Question: I got an gridview. Each cell within that grid is clickable. If a cell is clicked, another viewcontroller must be presented as a modal viewcontroller. The presentedviewcontroller must slide in fro the right to the left. After that, the modalviewcontroller can be dismissed with a slide. How do i achieve this? I got some images to show it :

Both views are separate viewcontrollers.
The answer from Matthew pointed me in the right direction. What i needed was a UIPanGestureRecognizer. Because UISwipeGestureRecognizer only registers one single swipe and i needed the view to follow the users finger. I did the following to accomplish it :
If i cell is tapped inside my UICollectionView, the extra view needs to pop up. So i implemented the following code first :
'''
/* The next piece of code represents the action called when a touch event occours on
one of the UICollectionviewCells.
*/
-(void)collectionView:(UICollectionView *)collectionView didSelectItemAtIndexPath:(NSIndexPath *)indexPath {
NSString* release_id = releases[indexPath.row][0];
// Next boolean makes sure that only one new view can be seen. In the past, a user can click multiple cells and it allocs multiple instances of ReleaseViewController.
if(releaseViewDismissed) {
// Alloc UIViewController and initWithReleaseID does a request to a server to initialize some data.
ReleaseViewController *releaseViewController = [[ReleaseViewController alloc] initWithReleaseID: release_id];
// Create a new UIView and assign the height and width of the grid
UIView *releaseViewHolder = [[UIView alloc] initWithFrame:CGRectMake(gridSize.width, 0, gridSize.width, gridSize.height)];
// Add the view of the releaseViewController as a subview of the newly created view.
[releaseViewHolder addSubview:releaseViewController.view];
// Then add the UIView with the view of the releaseViewController to the current UIViewController's view.
[self.view addSubview:releaseViewHolder];
// Place the x coordinate of the new view to the same as width of the screen. Then after that get the x to 0 with an animation.
[UIView animateWithDuration:0.3 animations:^{
releaseViewHolder.frame = CGRectMake(0, 0, releaseViewHolder.frame.size.width, releaseViewHolder.frame.size.height);
// This is important. alloc an UIPanGestureRecognizer and set the method that handles those events to handleSwipes.
_panGestureRecognizer = [[UIPanGestureRecognizer alloc] initWithTarget:self action:@selector(handleSwipes:)];
// Add the UIPanGestureRecognizer to the created view.
[releaseViewHolder addGestureRecognizer:_panGestureRecognizer];
releaseViewDismissed = NO;
}];
}
}
'''
Then my handleSwipes is as follows:
'''
-(void)handleSwipes:(UIPanGestureRecognizer *)sender {
CGPoint translatedPoint = [(UIPanGestureRecognizer*)sender translationInView:self.view];
CGPoint translation = [sender translationInView:sender.view];
CGRect newFrame = [sender view].frame;
[sender setTranslation:CGPointZero inView:sender.view];
if (sender.state == UIGestureRecognizerStateChanged)
{
newFrame.origin.x = newFrame.origin.x + translation.x;
// Makes sure it can't go beyond the left of the screen.
if(newFrame.origin.x > 0) {
[sender view].frame = newFrame;
}
}
if(sender.state == UIGestureRecognizerStateEnded){
CGRect newFrame = [sender view].frame;
CGFloat velocityX = (0.3*[(UIPanGestureRecognizer*)sender velocityInView:self.view].x);
// If the user swipes less then half of the screen, it has to bounce back.
if(newFrame.origin.x < ([sender view].bounds.size.width/2)) {
newFrame.origin.x = 0;
}
// If a user swipes fast, the velocity is added to the new x of the frame.
if(newFrame.origin.x + velocityX > ([sender view].bounds.size.width/2)) {
newFrame.origin.x = [sender view].bounds.size.width + velocityX;
releaseViewDismissed = YES;
}
// Do it all with a animation.
[UIView animateWithDuration:0.25
animations:^{
[sender view].frame = newFrame;
}
completion:^(BOOL finished){
if(releaseViewDismissed) {
// Finally remove the new view from the superView.
[[sender view] removeFromSuperview];
}
}];
}
}
'''
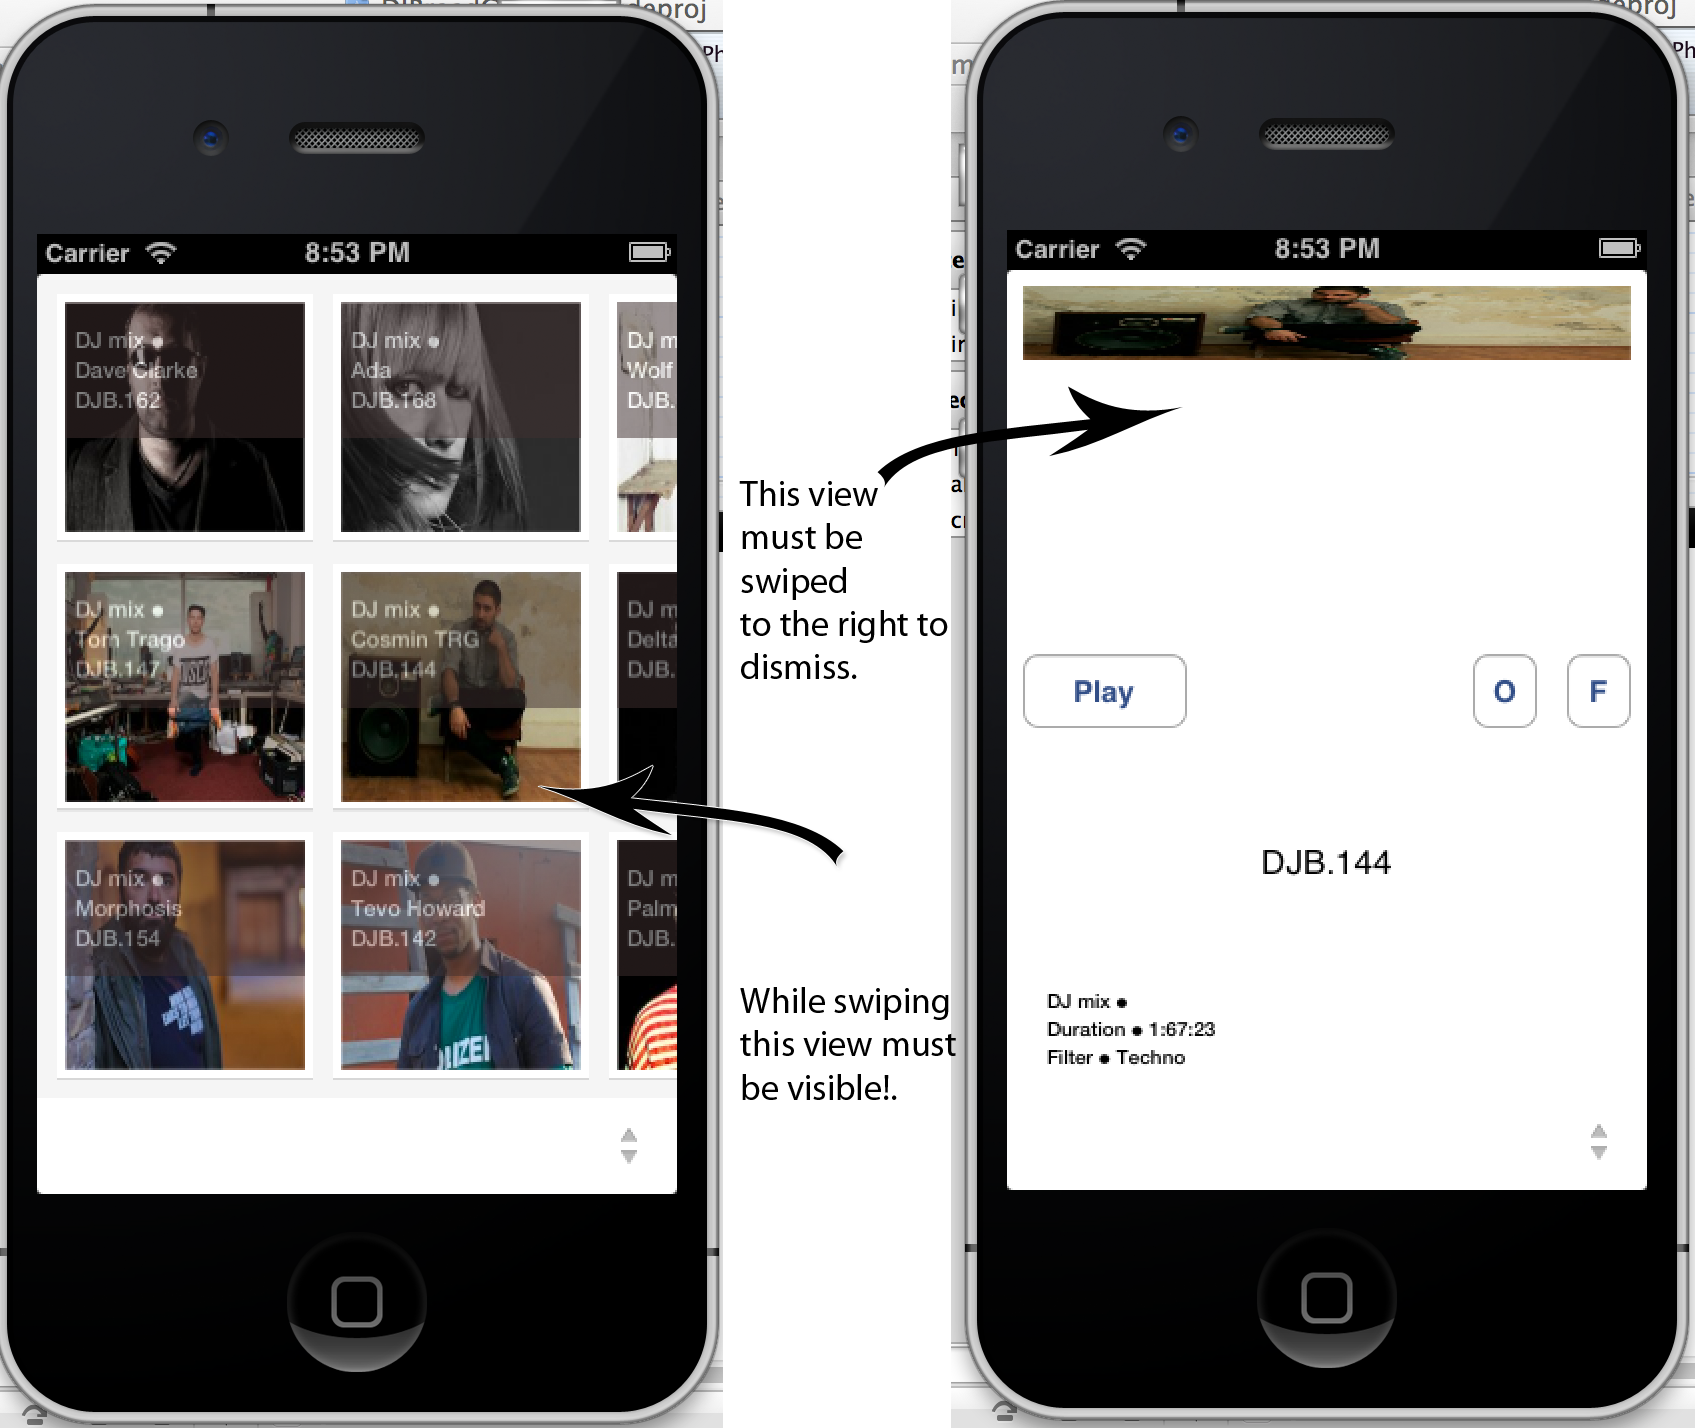
Answer: If you want the presented view controller to slide in from the right to the left, it cannot be a modal view. @Juan suggested one way to achieve the right to left and swipe back, but it would result in the grid view being pushed out of the way by the new view. If you would like the new view to cover the grid view when it slides in, you will either need to accept the vertical slide of modal views or write your own code to slide the view in from the right -- the latter would not actually be all that difficult*.
As for the swipe to get back, the easiest way to do that from either a modally presented view or a view you animate in yourself is to use a 'UISwipeGestureRecognizer'. You create the recognizer, tell it what direction of swipe to look for, and you tell it what method to call when the swipe occurs.
*The gist of this approach is to create a 'UIView', add it as a subview of the grid view, and give it the same frame as your grid view but an x-position equal to the width of the view, and then use the following code to make the view animate in from the right.
'''
[UIView animateWithDuration:0.3 animations:^{
slidingView.frame = CGRectMake(0, 0, slidingView.frame.size.width, slidingView.frame.size.height);
}];
'''